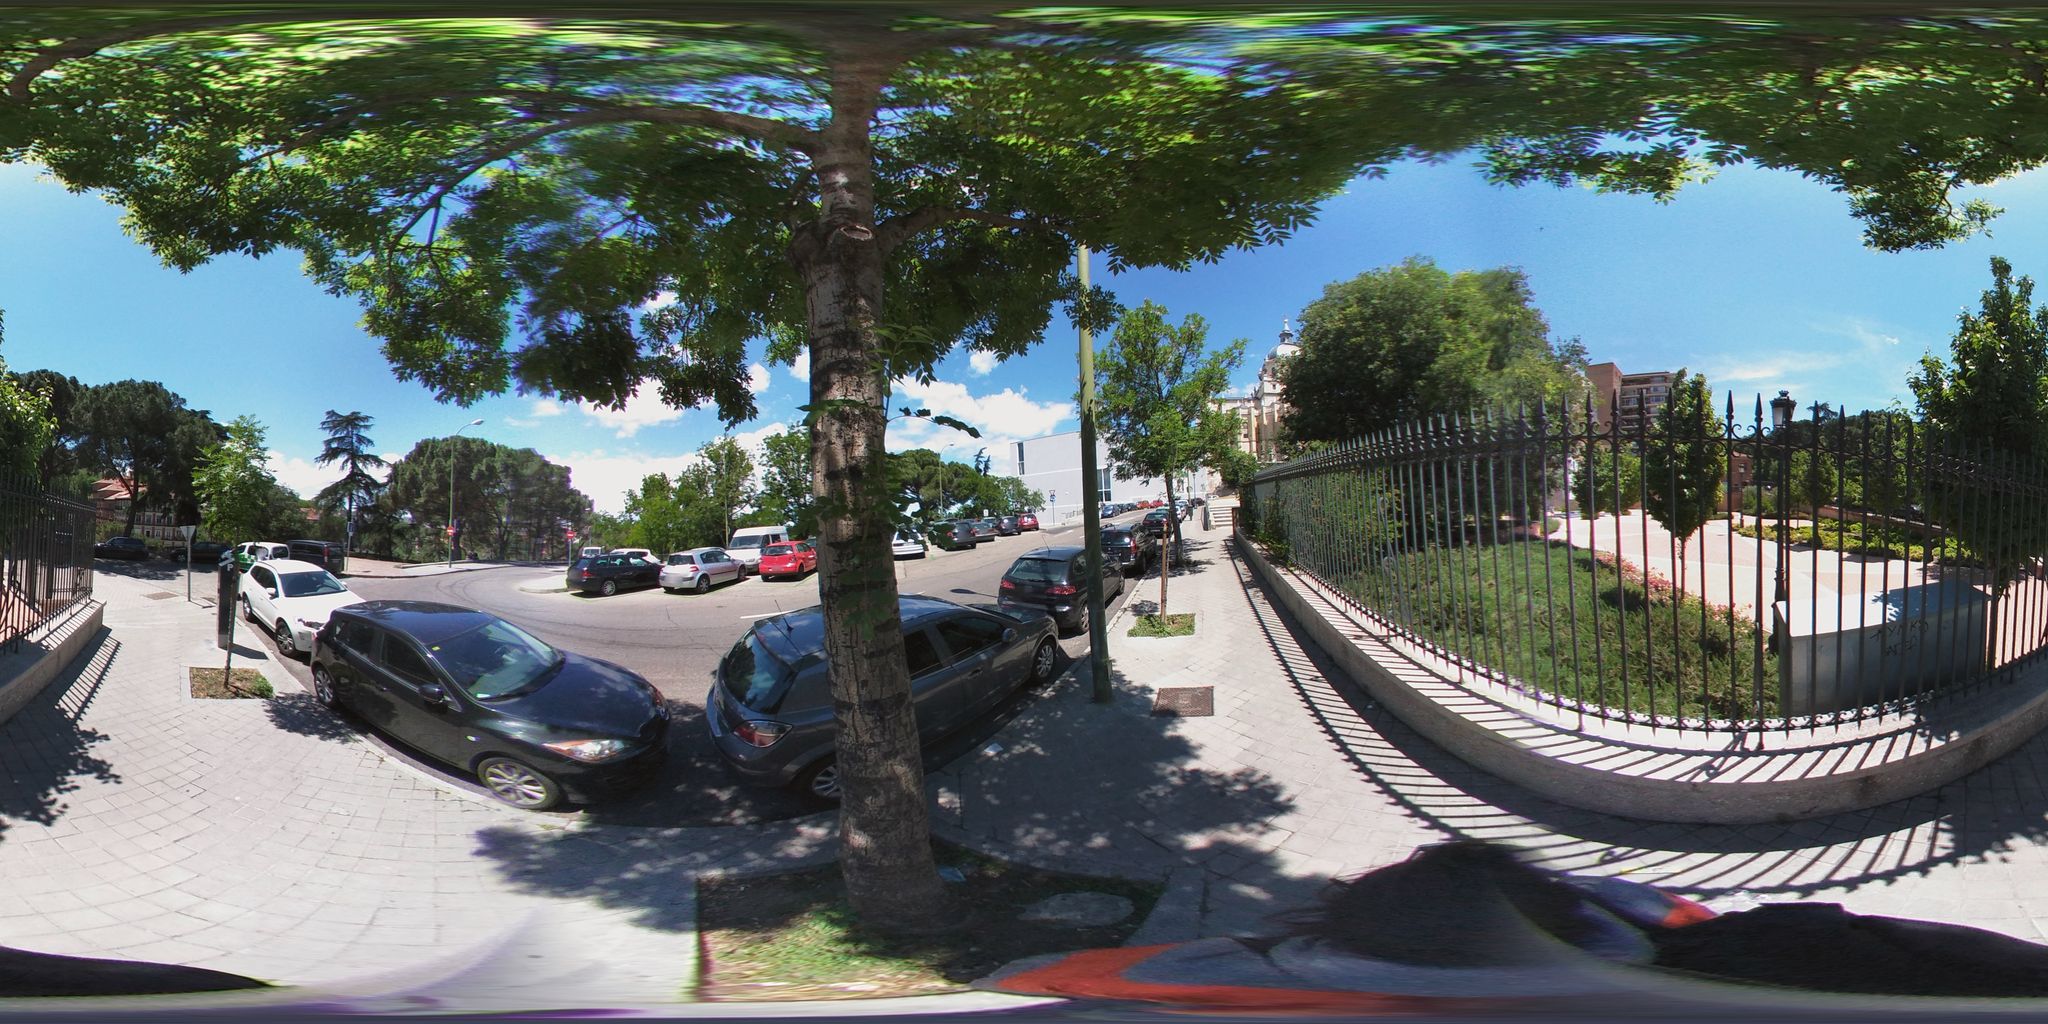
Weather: clear
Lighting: day
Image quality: good
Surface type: cycling surface
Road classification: steps, pedestrian, service
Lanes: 2
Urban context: urban centre
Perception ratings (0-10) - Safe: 4.75, Lively: 7.95, Beautiful: 9.2, Boring: 1.62, Depressing: 2.57, Wealthy: 5.41